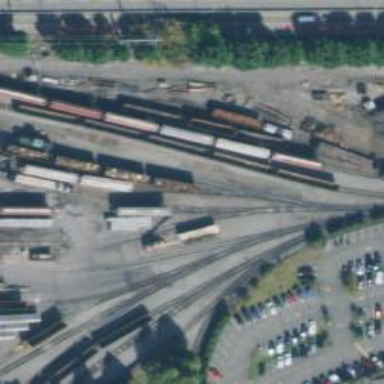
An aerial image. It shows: Railway yard.